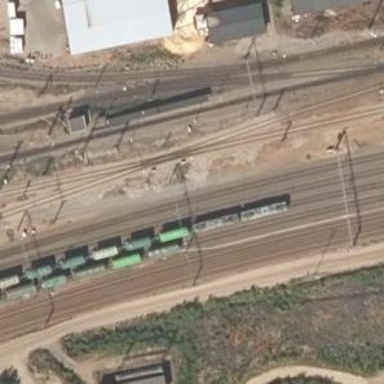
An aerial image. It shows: Rail yard with electrified contact lines for the trains.